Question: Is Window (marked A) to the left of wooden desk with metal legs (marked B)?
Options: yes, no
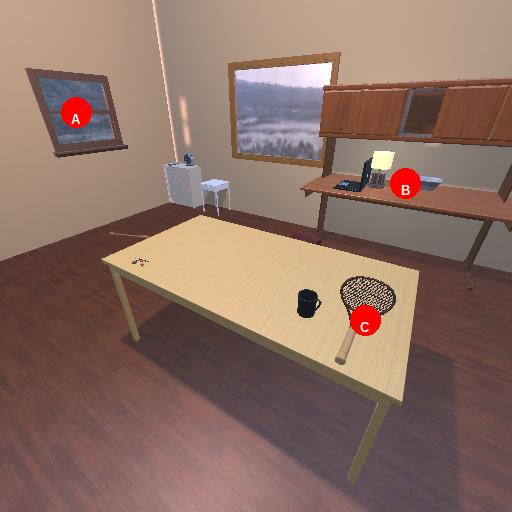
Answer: yes